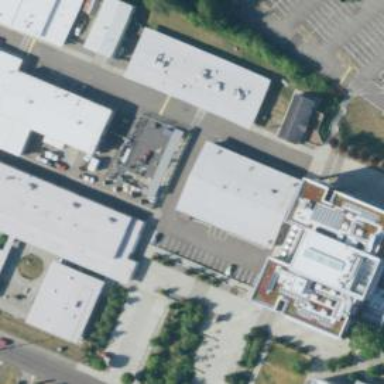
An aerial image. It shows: College building.